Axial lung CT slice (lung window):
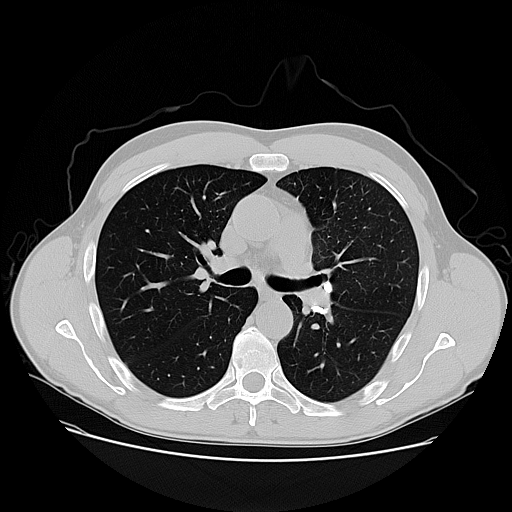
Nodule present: no